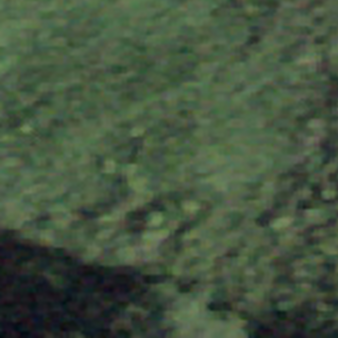
Label: other